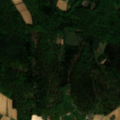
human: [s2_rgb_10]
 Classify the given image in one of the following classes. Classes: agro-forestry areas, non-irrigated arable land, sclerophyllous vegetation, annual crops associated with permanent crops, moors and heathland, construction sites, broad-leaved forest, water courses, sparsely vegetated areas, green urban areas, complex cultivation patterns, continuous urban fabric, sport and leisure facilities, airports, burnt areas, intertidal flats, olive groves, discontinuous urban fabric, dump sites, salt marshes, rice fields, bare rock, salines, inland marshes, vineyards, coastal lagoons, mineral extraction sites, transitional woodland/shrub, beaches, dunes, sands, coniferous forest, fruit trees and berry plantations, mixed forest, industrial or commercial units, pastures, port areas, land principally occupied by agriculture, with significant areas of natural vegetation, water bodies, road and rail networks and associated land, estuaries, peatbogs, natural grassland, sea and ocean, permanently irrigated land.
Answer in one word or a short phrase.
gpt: non-irrigated arable land, complex cultivation patterns, mixed forest